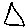
Label: triangle